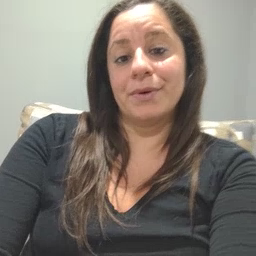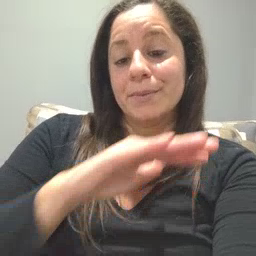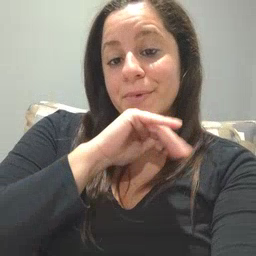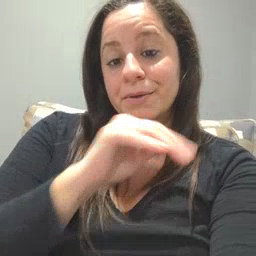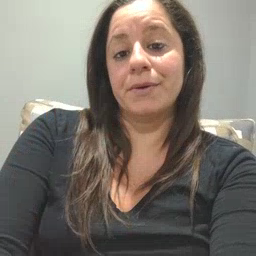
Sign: pig